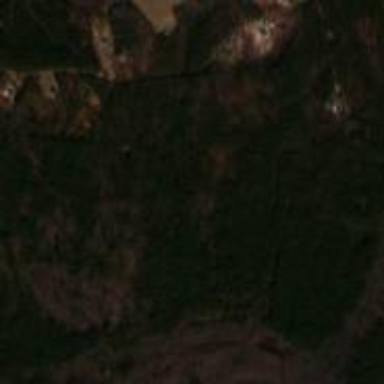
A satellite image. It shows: Forest area.